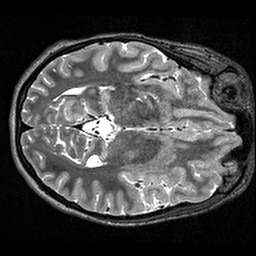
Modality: T2w
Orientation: axial
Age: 21
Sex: female
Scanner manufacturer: siemens
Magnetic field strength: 3 T
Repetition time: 3.2 s
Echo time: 0.567 s